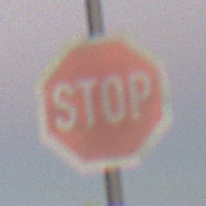
Verkehrszeichen: Stop
Umgebung: Outdoor, Nature
Tageszeit: SunriseSunset
Wetter: Clear
Licht: Natural
Jahreszeit: NotSpecified
Kontrast: LowContrast